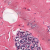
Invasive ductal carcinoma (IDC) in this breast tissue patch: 0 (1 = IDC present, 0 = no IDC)